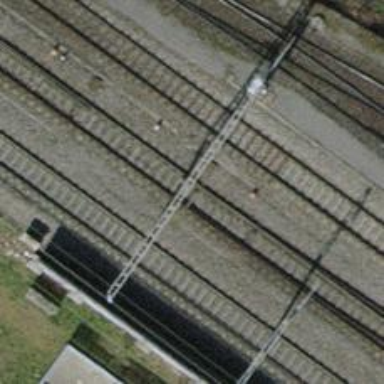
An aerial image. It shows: Railway switch.